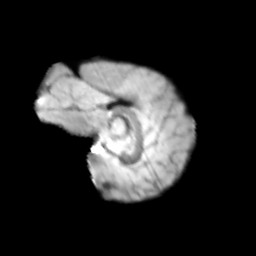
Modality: T2w
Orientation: sagittal
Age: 10
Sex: male
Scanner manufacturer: siemens
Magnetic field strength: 3 T
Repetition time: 3.8 s
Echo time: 0.07 s